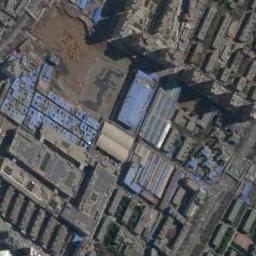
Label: industrial_area